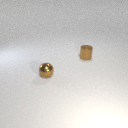
small brown metal cylinder behind small brown metal sphere